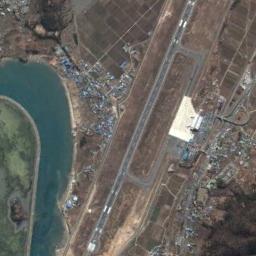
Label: airport